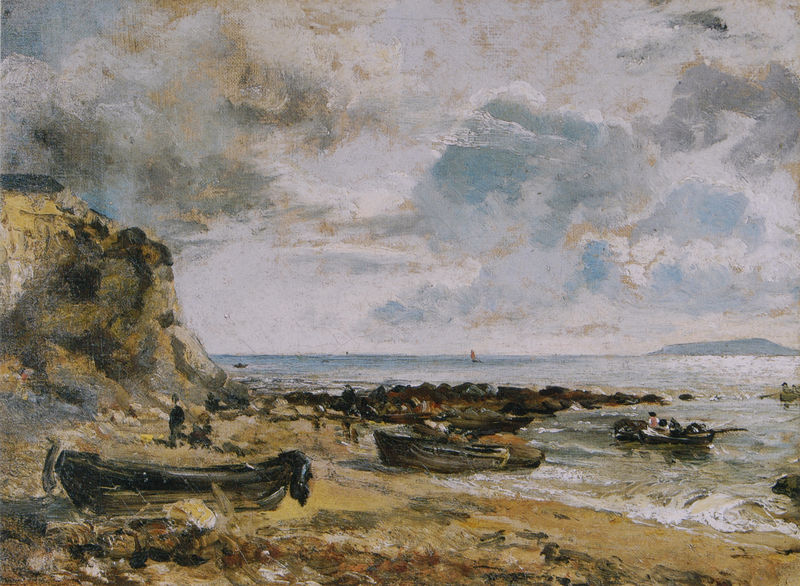
Titel: Osmington Mills
Künstler: John Constable
Institution: (Privatsammlung)
Schlagwörter: berg, blau, felsen, gemälde, gewitter, himmel, mann, meer, schatten, wasser, weiß, wolken, frauen, gelb, grün, impressionismus, landschaft, menschen, ocker, sand, see, ufer, braun, degas, frau, grau, licht, männer, orange, schwarz, türkis, wolke, beige, expressionismus, leute, stein, steine, öl, erde, ferne, gräser, horizont, natur, weite, wind, büsche, gebüsch, pastos, sträucher, insel, boot, boote, ruder, bewölkt, gischt, küste, schiff, schiffe, segel, segelboot, strand, wellen, perspektive, fischer, segelschiff, abhang, berge, fels, gebirge, geröll, damm, hafen, böschung, romantik, schaum, ölgemälde, brandung, constable, landung, stranden, sturm, stürmisch, unwetter, wetter, wogen, ruderer, rudern, bucht, klippe, steilküste, ebbe, fischerboot, fischerboote, mole, bedeckt, draußen, landzunge, sehnsucht, feksen, balu, plateau, netz, fischernetze, inseln, nein, ruderboote, meerblick, landen, landeplatz, holzboote, staudamm, etretat, rügen, wolkenverhangen, fesl, der felsen von, hinausstechen, kenn ich verdammt, weillen, anlandung, schiffre